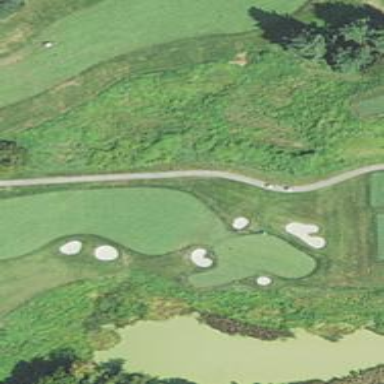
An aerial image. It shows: Golf hole.